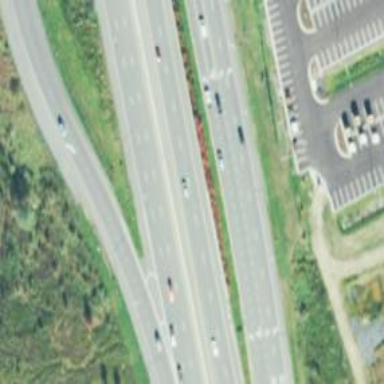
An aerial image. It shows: Trunk link highway.